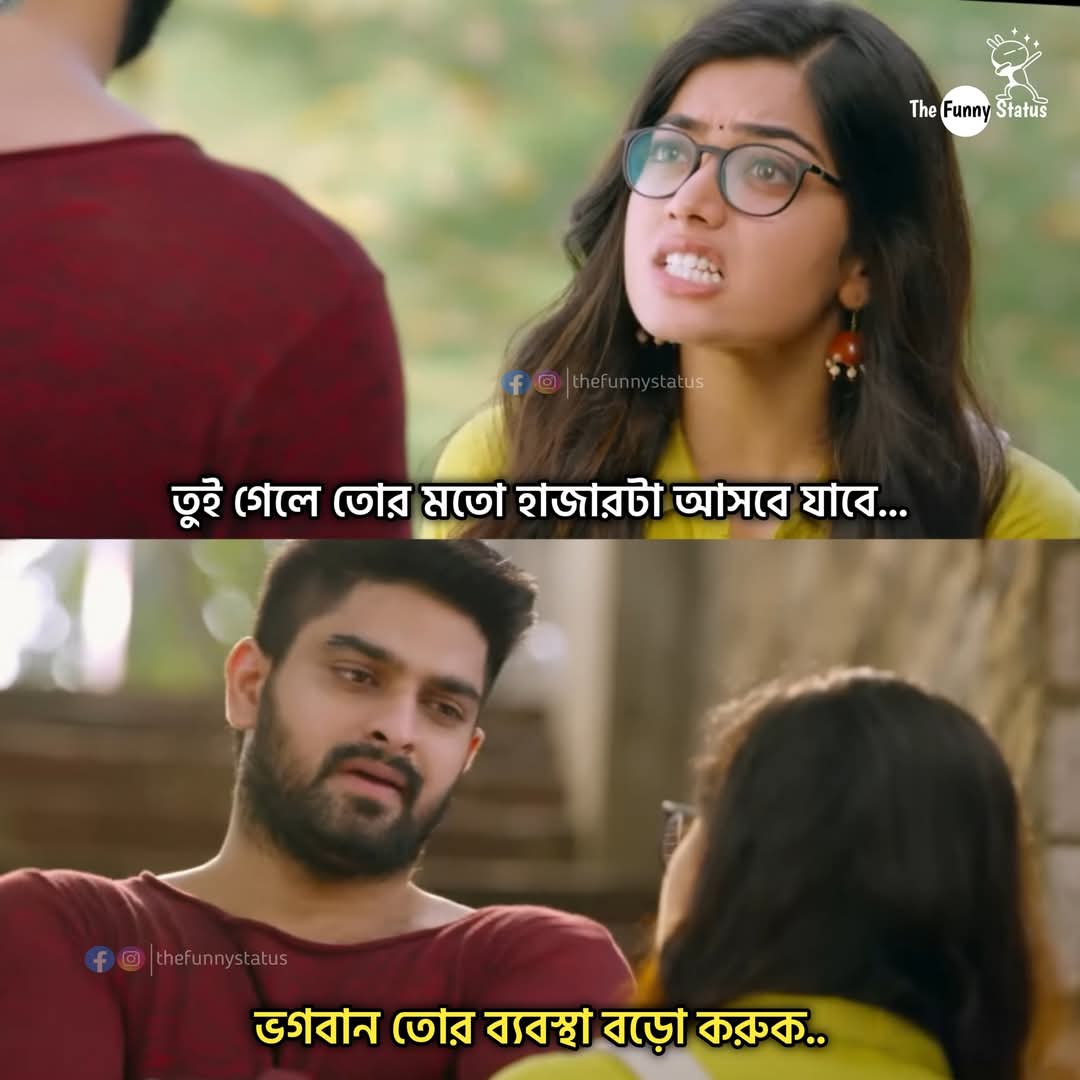
Text: তুই গেলে তোর মতো হাজারটা আসবে যাবে...
ভগবান তোর ব্যবস্থা বড়ো করুক..
Label: Non Hate